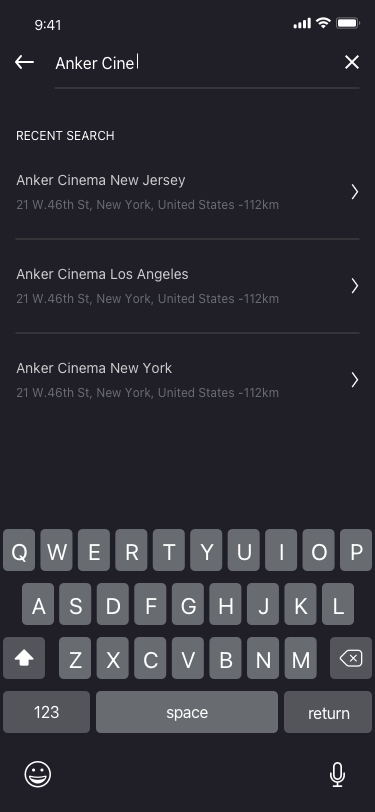
Text in this UI design:
Anker Cinema Los Angeles
21 W.46th St, New York, United States -112km
Anker Cinema New Jersey
21 W.46th St, New York, United States -112km
RECENT SEARCH
return
space
123

M
N
B
V
C
X
Z
L
K
J
H
G
F
D
S
A
P
O
I
U
Y
T
R
E
W
Q
9:41
Anker Cine
Anker Cinema New York
21 W.46th St, New York, United States -112km